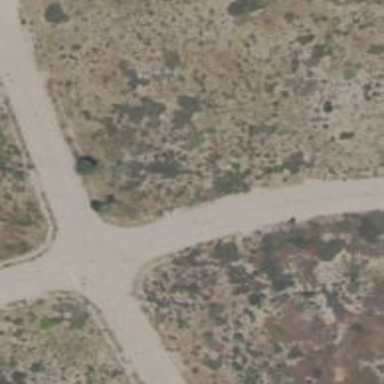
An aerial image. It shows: Track road.